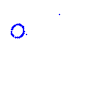
Particle: proton